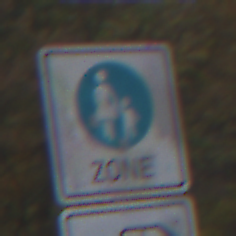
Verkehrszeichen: BeginnFussgaengerzone
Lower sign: MehrspurigeFahrzeugeFrei1
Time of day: SunriseSunset
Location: Outdoor (Nature)
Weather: PartlyCloudy
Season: Autumn
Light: Natural